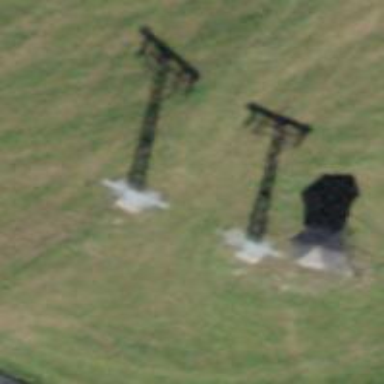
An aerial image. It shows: Pylon used for aerialway.